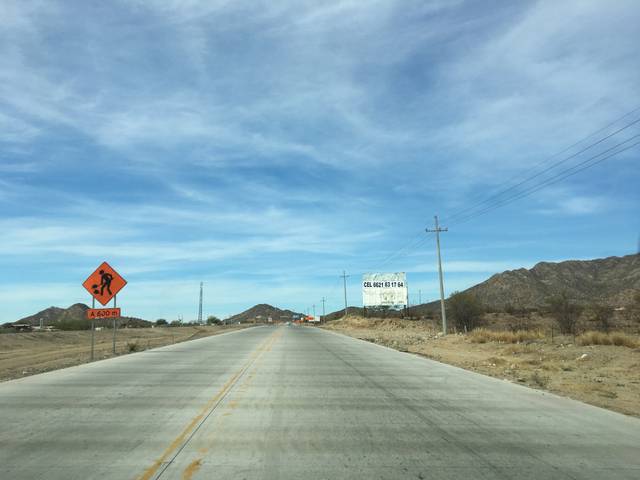
Region: Mexico
Coordinates: 28.954, -110.963